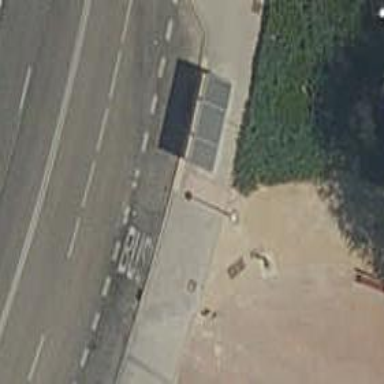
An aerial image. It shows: Bus stop with sheltered platform for public transport.